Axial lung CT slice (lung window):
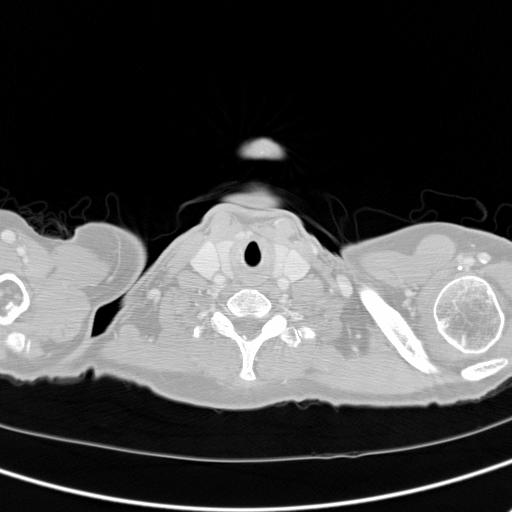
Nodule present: no